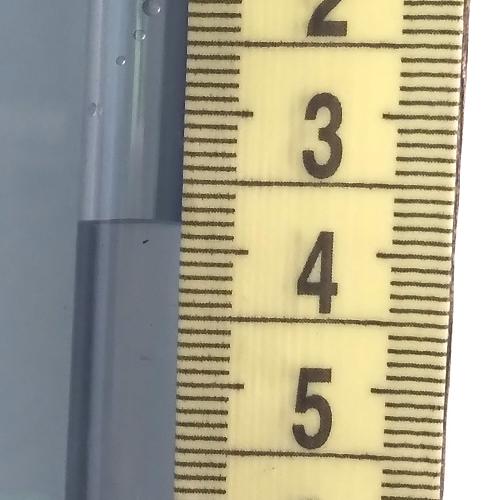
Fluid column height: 3.8 cm